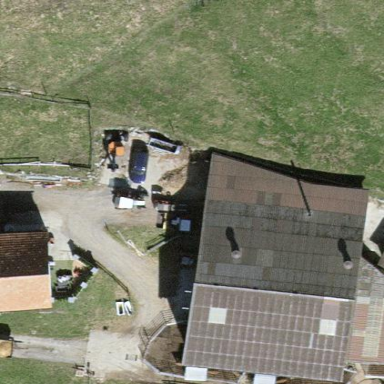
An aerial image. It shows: Rural barn.